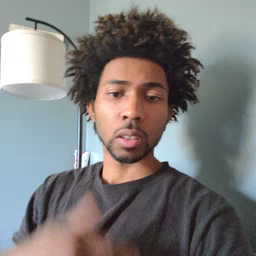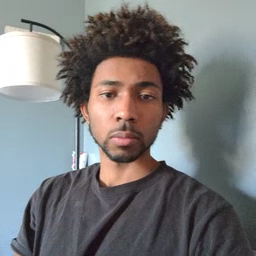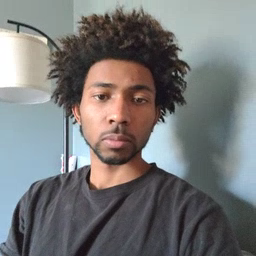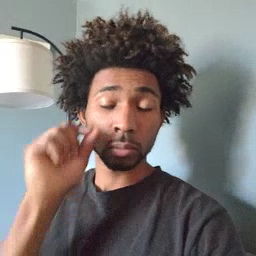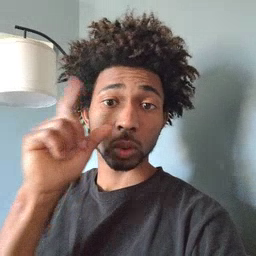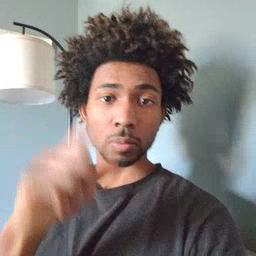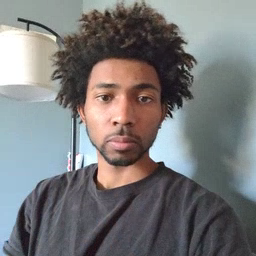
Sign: wake